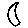
Label: moon